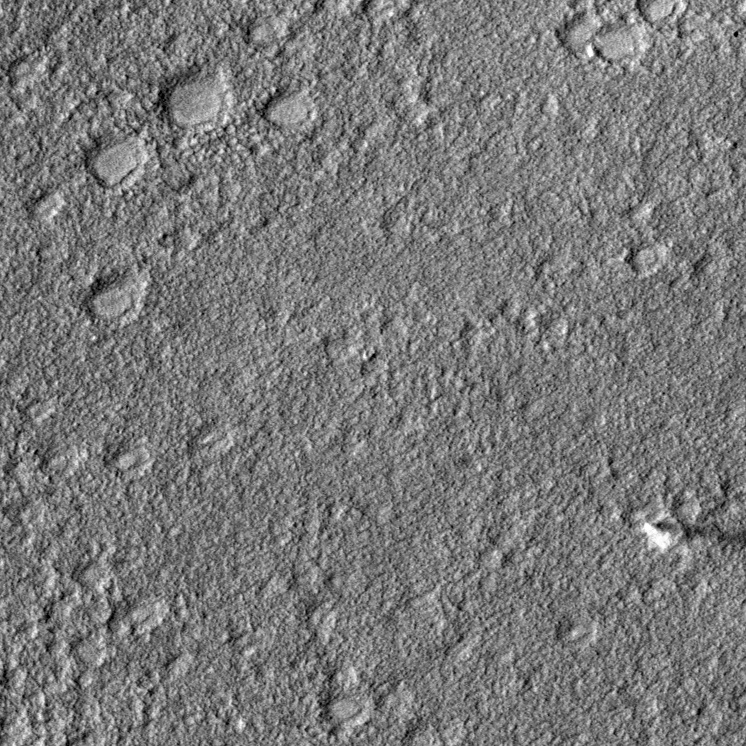
Label: dustdevil